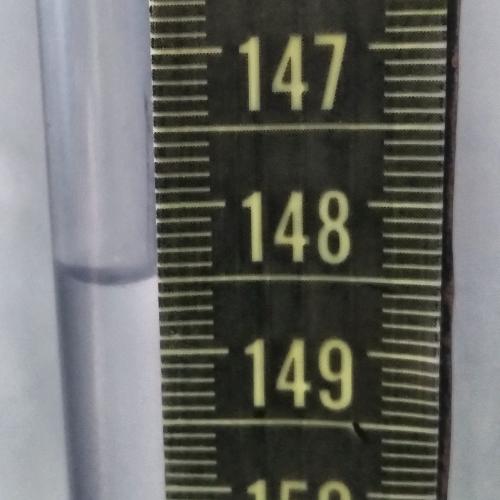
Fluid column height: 148.5 cm